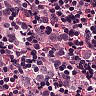
Metastatic tissue present: yes